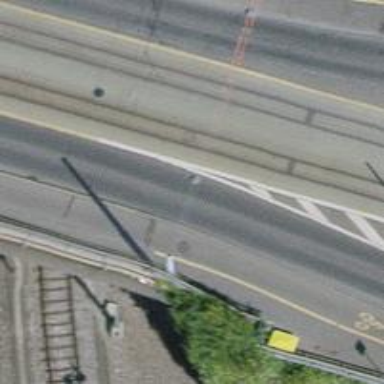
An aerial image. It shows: Tram bridge with electrified contact lines. It has one track passing through.